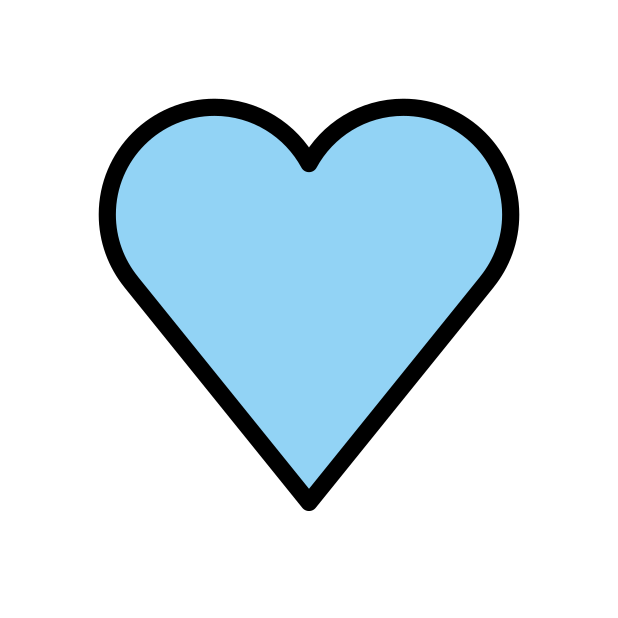
blue heart